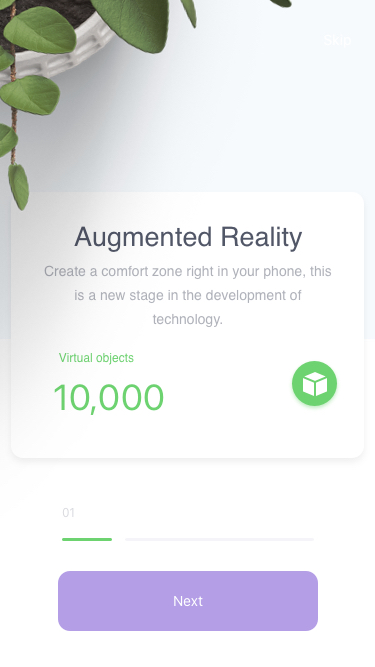
Text in this UI design:
10,000
Virtual objects
Augmented Reality
Create a comfort zone right in your phone, this is a new stage in the development of technology.
01
Skip